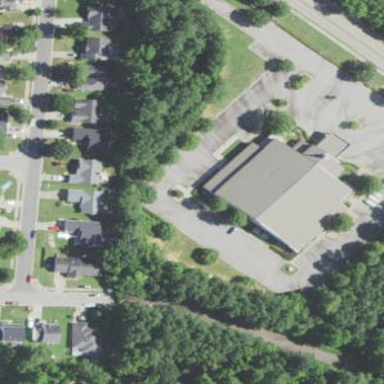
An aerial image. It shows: Commercial building.